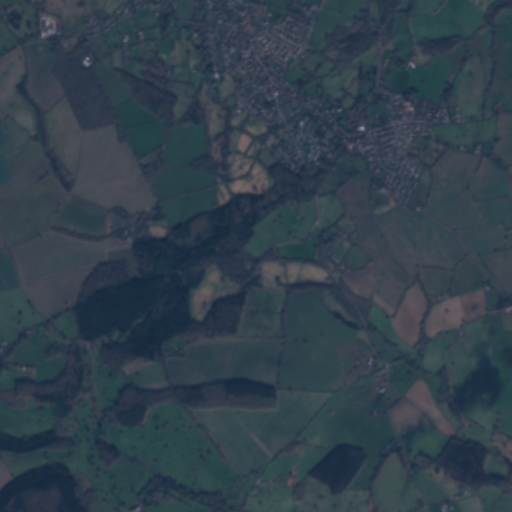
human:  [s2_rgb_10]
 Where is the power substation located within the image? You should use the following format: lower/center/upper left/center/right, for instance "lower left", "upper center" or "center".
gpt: The power substation is located in the upper center of the image.
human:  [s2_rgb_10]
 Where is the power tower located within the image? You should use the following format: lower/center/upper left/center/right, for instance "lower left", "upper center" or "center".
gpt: There is no power tower in the image.